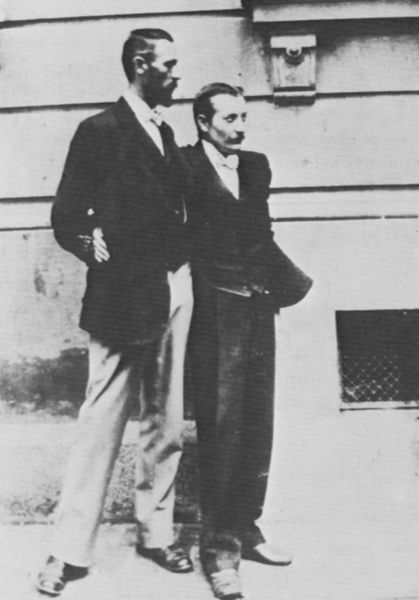
Titel: Ein Krankenpfleger hält den »Schachermüllerhias«: Kneißl war so schwer verletzt, dass er alleine nicht mehr stehen konnte
Künstler: Deutscher Photograph
Institution: (Privatsammlung)
Schlagwörter: schatten, weiß, fenster, licht, männer, schwarz, anzug, bart, bärte, hose, jacke, profile, gitter, schleifen, scheitel, fliegen, zwei, schuhe, hemden, sakko, foto, posen, hauswand, porträts, groß, photo, freunde, hausecke, kontrapos